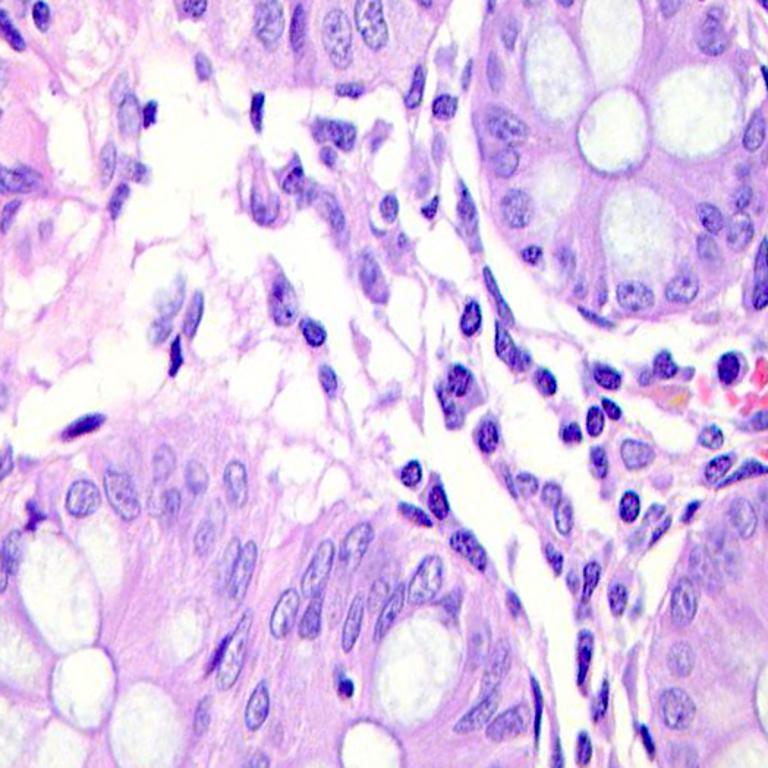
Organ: colon
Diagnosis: benign